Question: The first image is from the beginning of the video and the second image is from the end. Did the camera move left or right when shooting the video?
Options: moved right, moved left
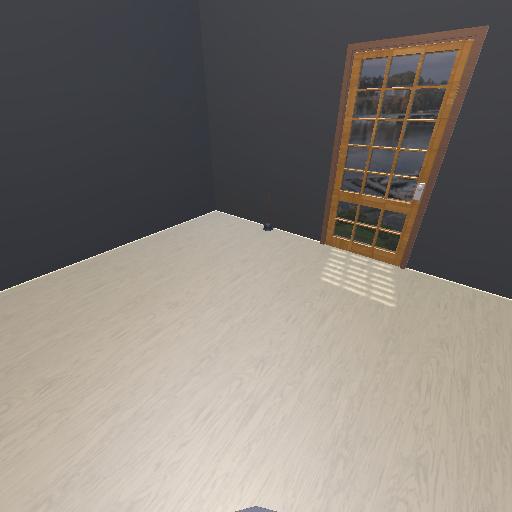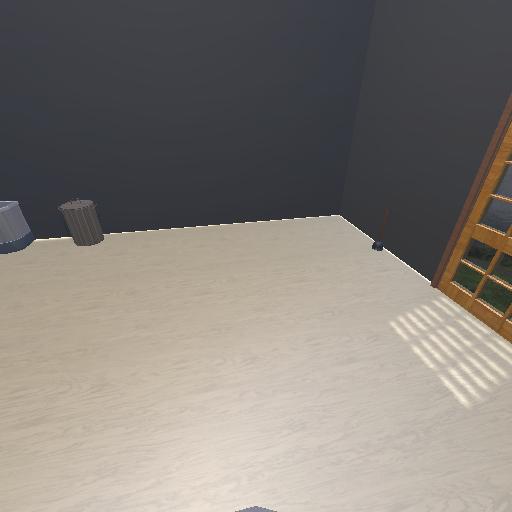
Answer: moved right